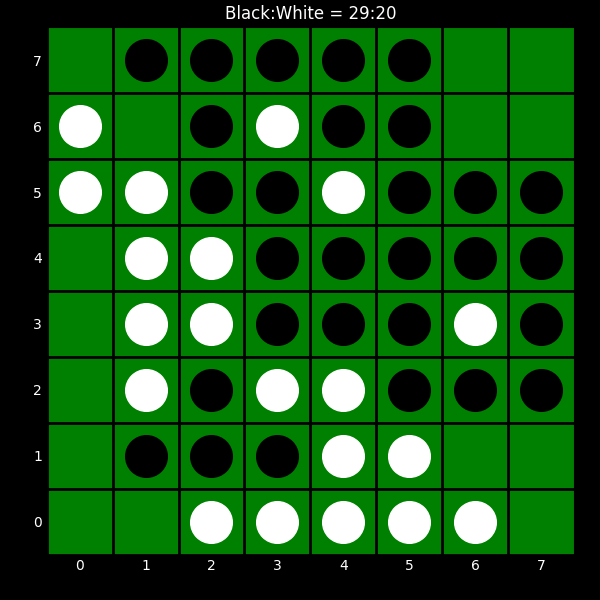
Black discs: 29
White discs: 20